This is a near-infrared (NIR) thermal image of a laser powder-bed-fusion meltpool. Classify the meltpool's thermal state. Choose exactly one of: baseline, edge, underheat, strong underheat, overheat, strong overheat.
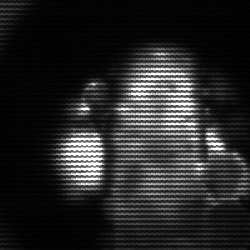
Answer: strong underheat